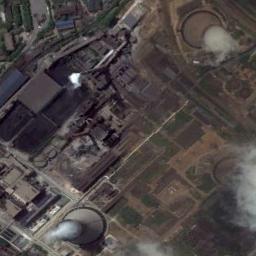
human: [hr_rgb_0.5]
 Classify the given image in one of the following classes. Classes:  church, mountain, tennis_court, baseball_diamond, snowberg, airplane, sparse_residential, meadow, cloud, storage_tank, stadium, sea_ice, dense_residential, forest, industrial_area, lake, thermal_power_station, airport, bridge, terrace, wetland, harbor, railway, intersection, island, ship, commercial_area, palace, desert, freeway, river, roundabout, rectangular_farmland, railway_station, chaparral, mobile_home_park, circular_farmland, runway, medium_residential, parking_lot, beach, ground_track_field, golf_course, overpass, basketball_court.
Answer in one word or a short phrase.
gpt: thermal_power_station